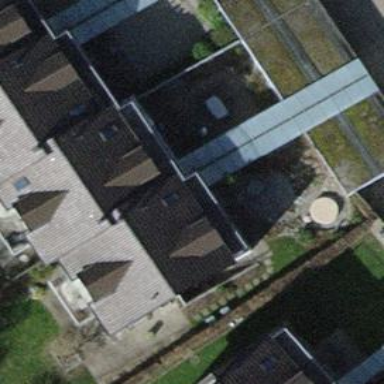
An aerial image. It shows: Terrace building.